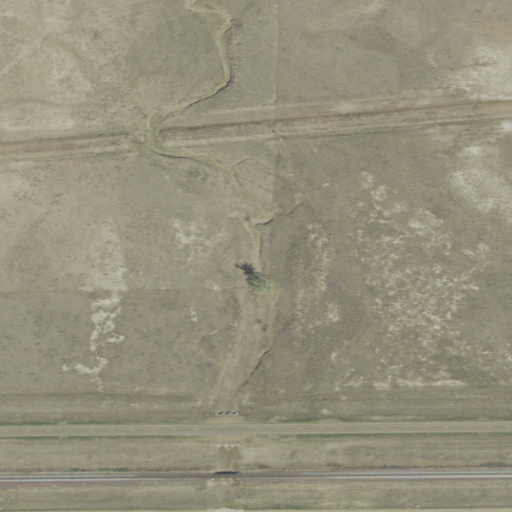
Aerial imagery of valley in Montana named Whately Coulee containing grassland, shrub, low intensity development, open development, cultivated crops, and medium intensity development